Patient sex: M
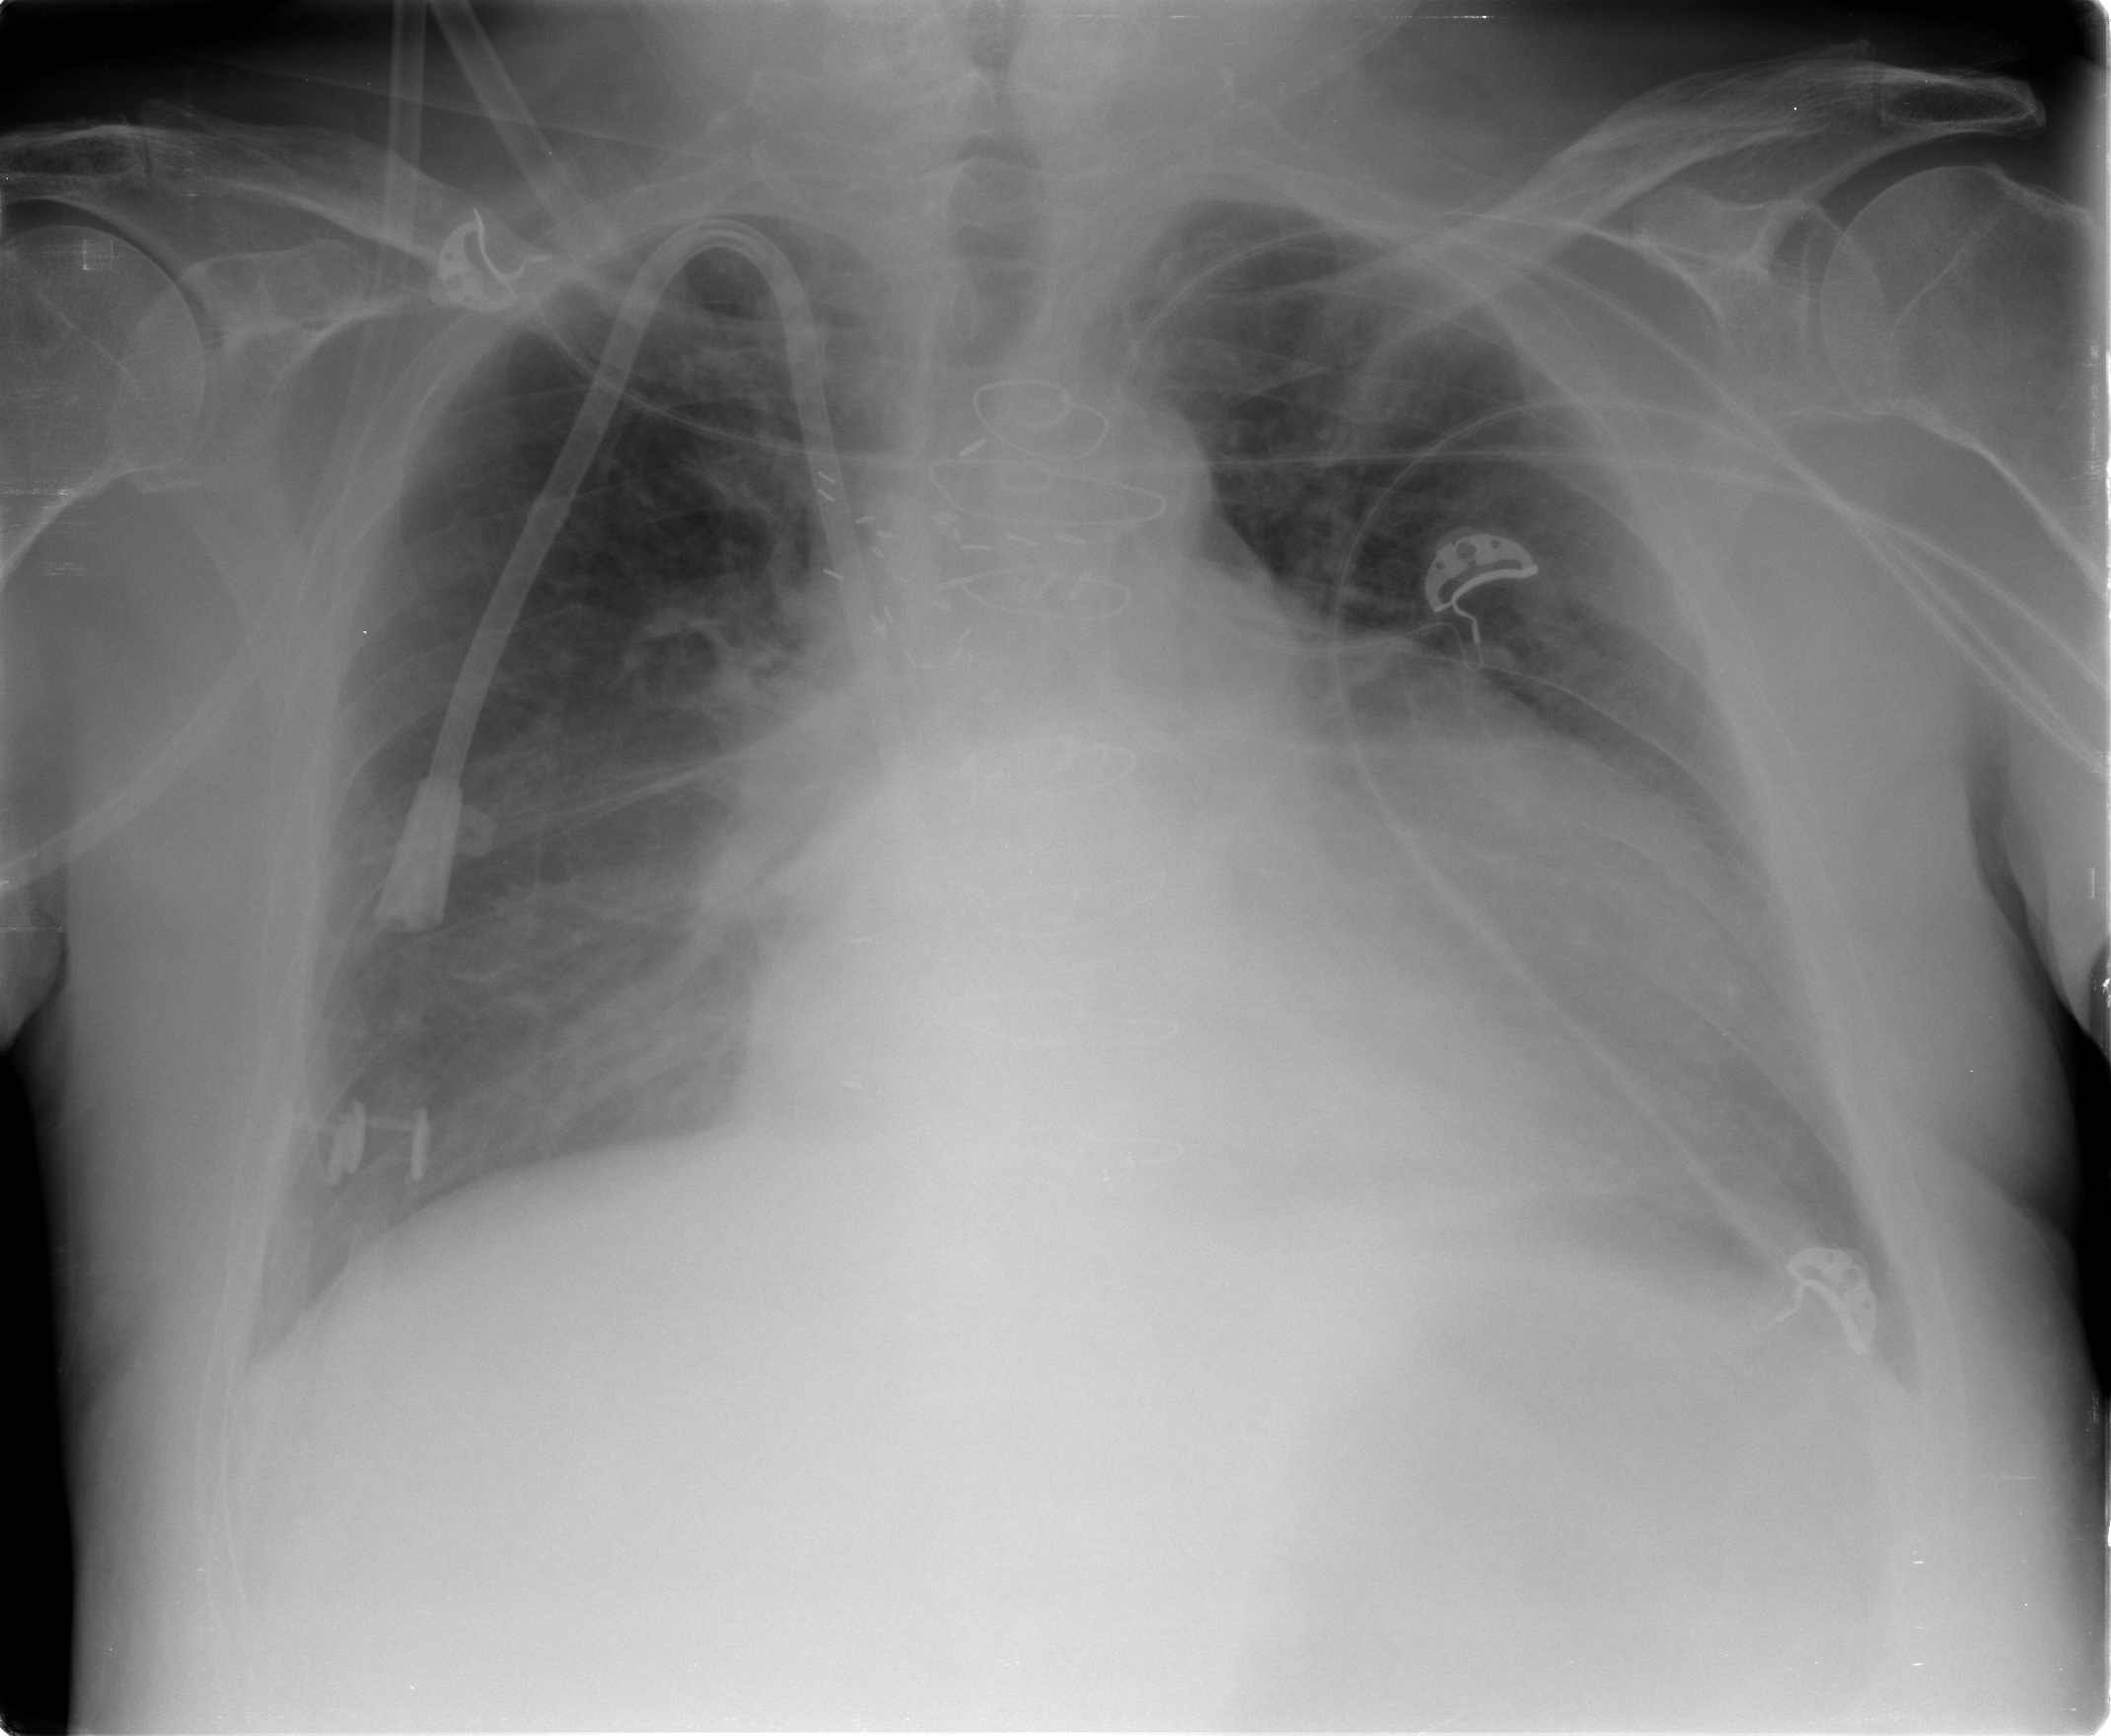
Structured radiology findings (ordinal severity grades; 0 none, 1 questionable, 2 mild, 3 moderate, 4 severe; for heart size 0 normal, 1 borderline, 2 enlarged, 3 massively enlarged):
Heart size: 3
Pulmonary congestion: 2
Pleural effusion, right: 1
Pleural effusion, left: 1
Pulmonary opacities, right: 2
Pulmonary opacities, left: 2
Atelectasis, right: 2
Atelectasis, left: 2